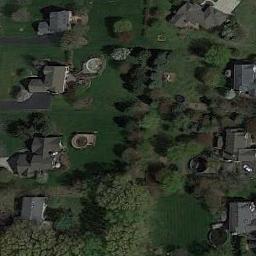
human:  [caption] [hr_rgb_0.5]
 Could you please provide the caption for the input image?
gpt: The medium residential is on the grass next to some trees .

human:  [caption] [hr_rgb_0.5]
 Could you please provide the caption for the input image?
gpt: There are many trees in the middle residential area .

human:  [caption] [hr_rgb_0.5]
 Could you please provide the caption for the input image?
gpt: The medium residential area has some neatly arranged houses and trees on the grass .

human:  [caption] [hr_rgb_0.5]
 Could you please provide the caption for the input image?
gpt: Houses in medium-sized residential areas are built on green land .

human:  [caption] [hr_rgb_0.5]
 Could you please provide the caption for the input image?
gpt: There are some buildings and trees on green lawns on the medium residential area .